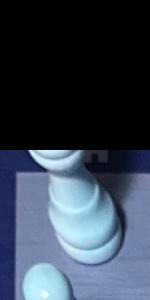
Label: Rook_White